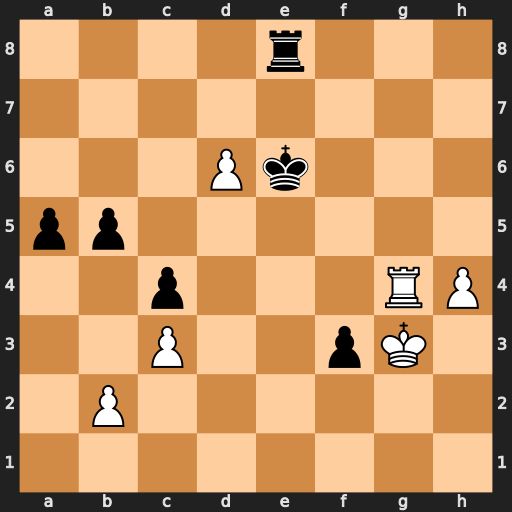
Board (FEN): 4r3/8/3Pk3/pp6/2p3RP/2P2pK1/1P6/8
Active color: w
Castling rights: -
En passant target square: -
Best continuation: Re4+ Kd7 Rxe8